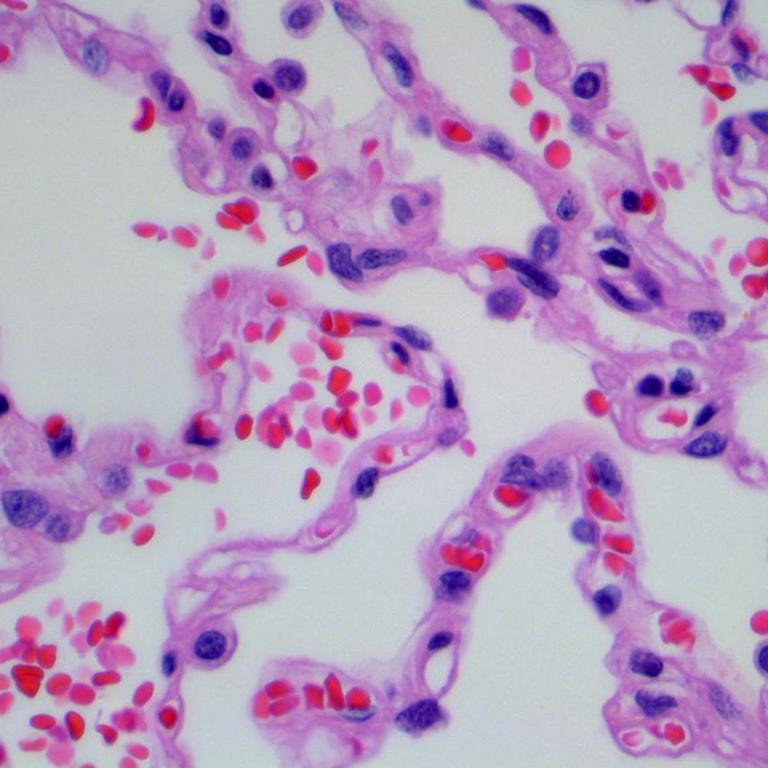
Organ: lung
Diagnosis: benign